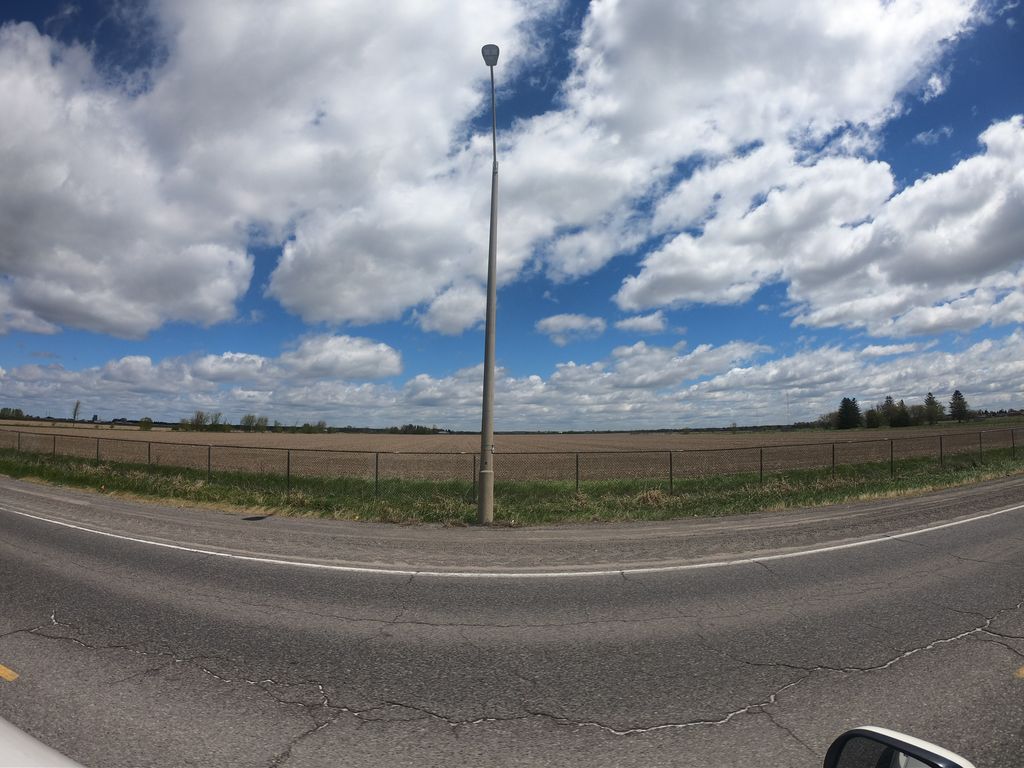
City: ottawa-gatineau